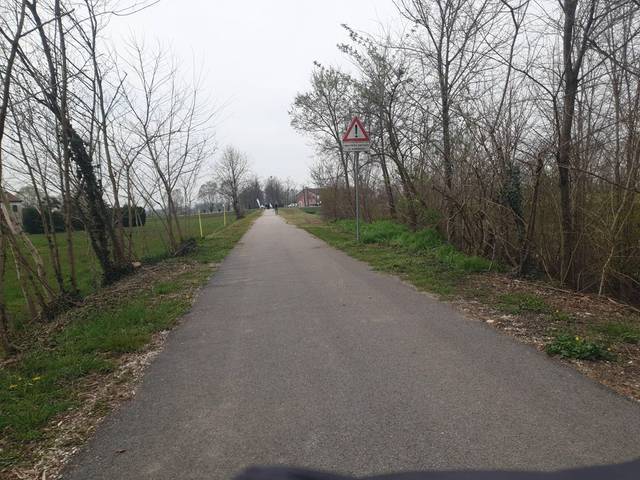
Region: Italy
Coordinates: 45.522, 11.763